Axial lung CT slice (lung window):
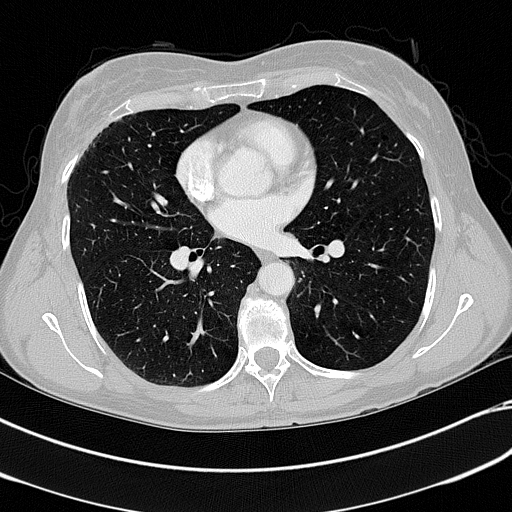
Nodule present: no